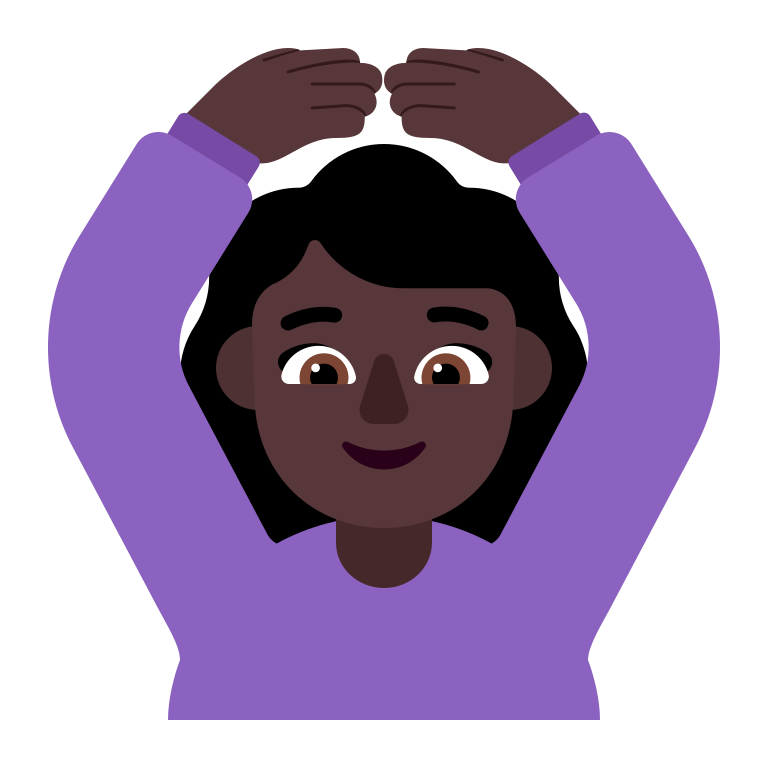
woman gesturing ok flat dark